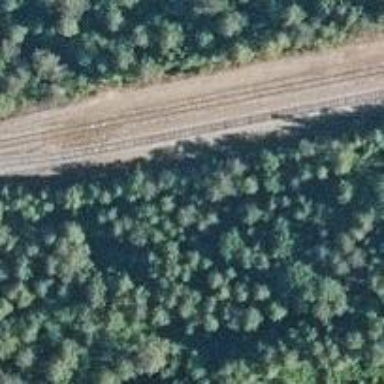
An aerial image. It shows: Railway siding with rails.